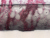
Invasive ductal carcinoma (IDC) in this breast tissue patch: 0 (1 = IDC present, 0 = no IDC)